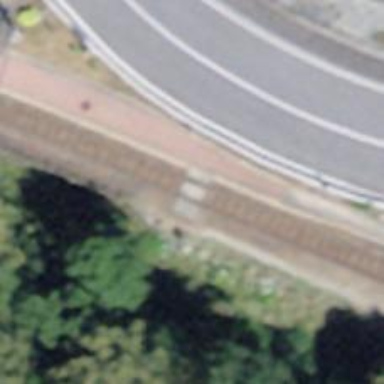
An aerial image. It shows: Railway crossing.